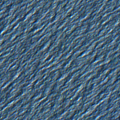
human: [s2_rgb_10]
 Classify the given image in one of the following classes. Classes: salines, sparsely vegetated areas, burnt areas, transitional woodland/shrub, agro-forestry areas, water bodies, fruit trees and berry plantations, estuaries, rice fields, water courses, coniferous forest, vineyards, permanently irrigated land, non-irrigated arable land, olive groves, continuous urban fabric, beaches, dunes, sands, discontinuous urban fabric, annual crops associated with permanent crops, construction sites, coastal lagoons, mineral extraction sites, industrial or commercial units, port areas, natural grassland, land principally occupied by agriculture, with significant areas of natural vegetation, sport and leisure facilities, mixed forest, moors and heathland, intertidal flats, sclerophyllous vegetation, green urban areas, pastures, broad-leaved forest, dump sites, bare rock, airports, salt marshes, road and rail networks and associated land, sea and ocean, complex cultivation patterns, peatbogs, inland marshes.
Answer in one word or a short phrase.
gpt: sea and ocean